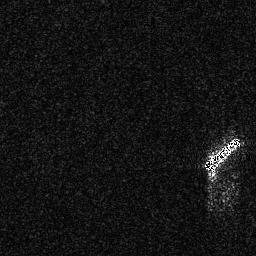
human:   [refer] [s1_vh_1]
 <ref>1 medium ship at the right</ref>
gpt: <box>[[79, 53, 93, 67, 0]]</box>